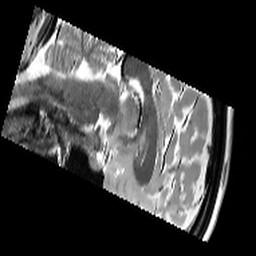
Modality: T2starw
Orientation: sagittal
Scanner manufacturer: siemens
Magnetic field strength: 3 T
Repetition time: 9.86 s
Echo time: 0.05 s